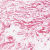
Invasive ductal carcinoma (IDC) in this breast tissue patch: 0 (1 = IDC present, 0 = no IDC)